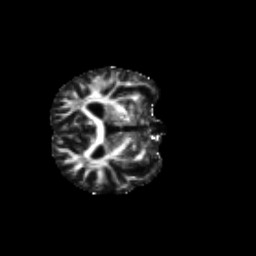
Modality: FA
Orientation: axial
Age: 59
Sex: female
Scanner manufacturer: siemens
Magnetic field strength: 3 T
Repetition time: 4.71 s
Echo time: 0.0906 s